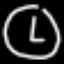
Label: clock